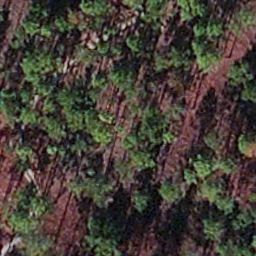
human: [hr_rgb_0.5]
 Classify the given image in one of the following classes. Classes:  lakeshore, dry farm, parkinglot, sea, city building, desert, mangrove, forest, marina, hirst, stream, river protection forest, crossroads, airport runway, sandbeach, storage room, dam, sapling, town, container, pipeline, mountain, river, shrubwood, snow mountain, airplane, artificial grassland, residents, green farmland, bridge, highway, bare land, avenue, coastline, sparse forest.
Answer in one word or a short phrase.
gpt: sapling